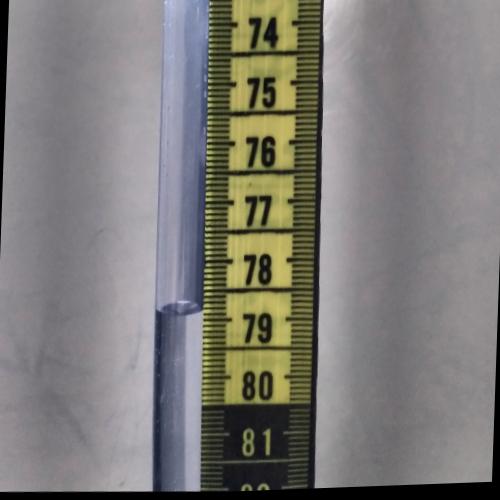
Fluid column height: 78.8 cm